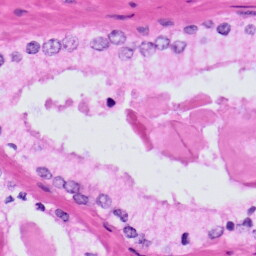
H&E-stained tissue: Prostate